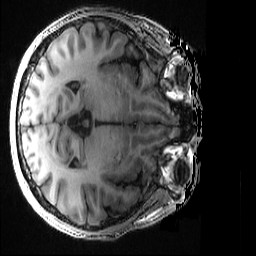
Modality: T1w
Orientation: axial
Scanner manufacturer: ge
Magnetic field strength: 3 T
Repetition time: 0.008164 s
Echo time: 0.003184 s